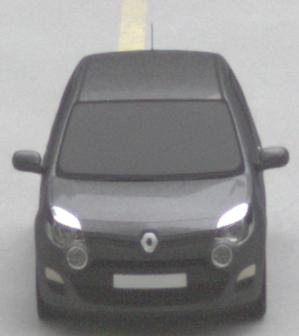
Make: Renault
Model: Twingo 1.2 LEV 16V 75
Detailed model: Twingo (II)
Model produced from: 2012/01
Model produced until: 2014/07
Doors: 3
Color: gray
Road condition: dry road
Daytime: morning or afternoon
Contrast: low contrast